【题型】选择题　【知识点】函数　【难度】easy
下列各图象中，$y$ 是 $x$ 的函数的是 ( \quad )

A.

B.

C.

D.

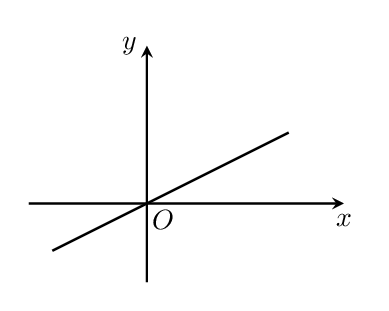
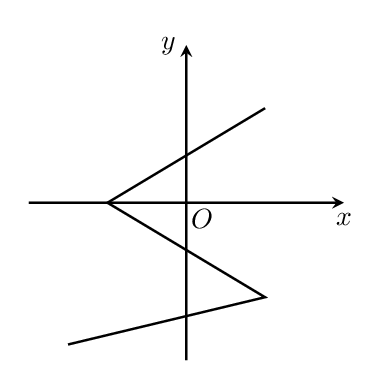
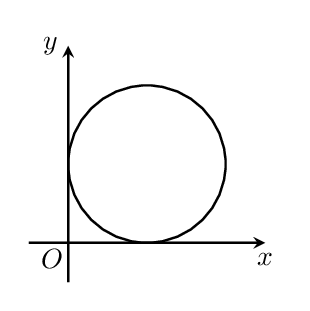
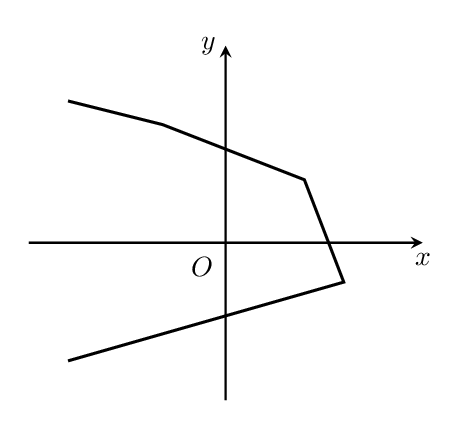
【解答】

\noindent \textbf{【答案】} A

\vspace{0.2cm}
\noindent \textbf{【分析】} 此题考查函数的定义，函数图象，对于自变量$x$的每一个确定的值$y$都有唯一的确定值与其对应，则$y$是$x$的函数，根据函数的定义解答即可．

\vspace{0.2cm}
\noindent \textbf{【详解】} 根据函数的定义，选项A图象表示$y$是$x$的函数，B、C、D图象中对于$x$的一个值$y$有多个值对应，故选：A．